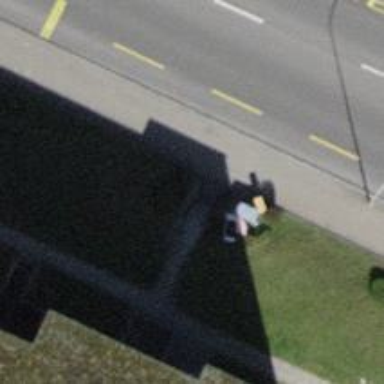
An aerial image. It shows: Set of steps on the road.